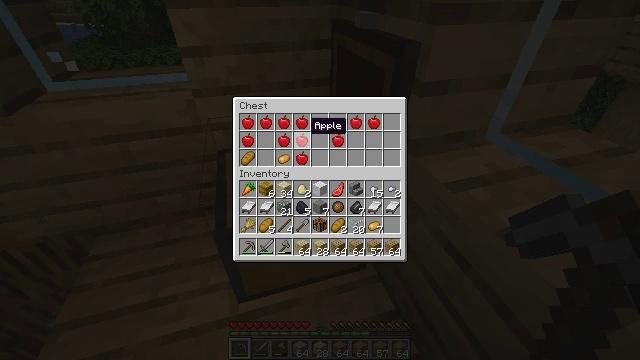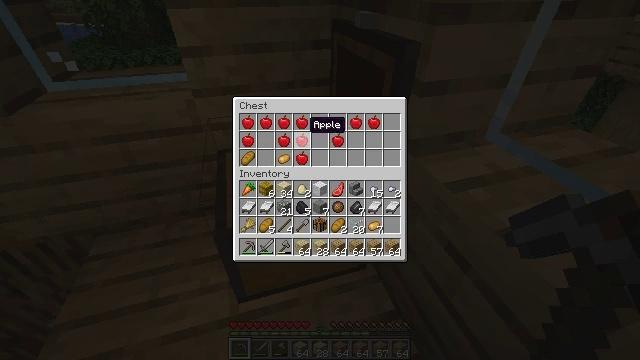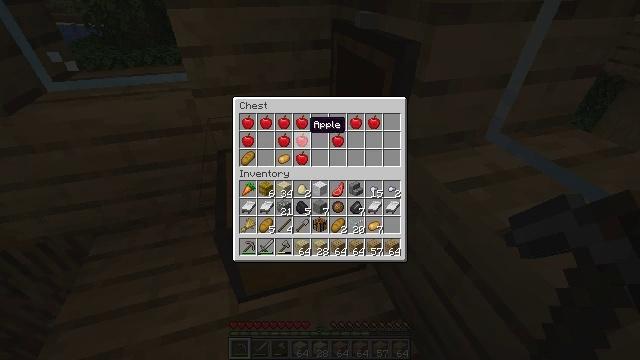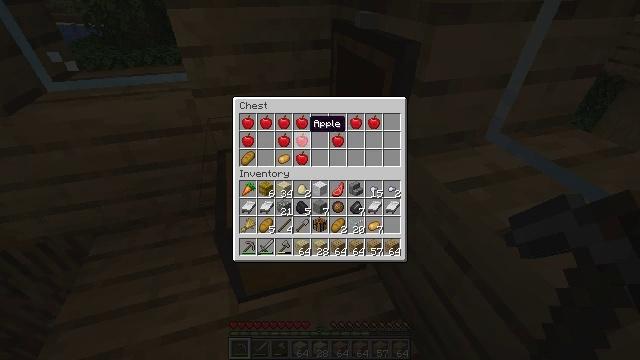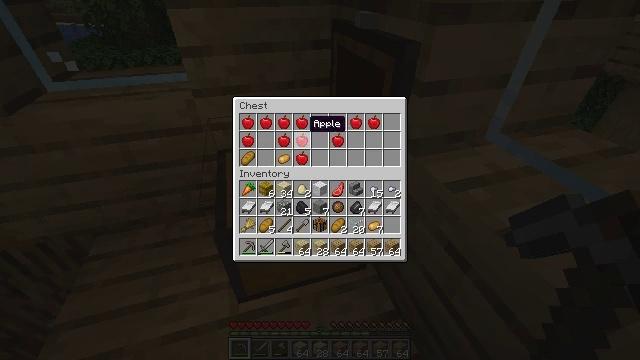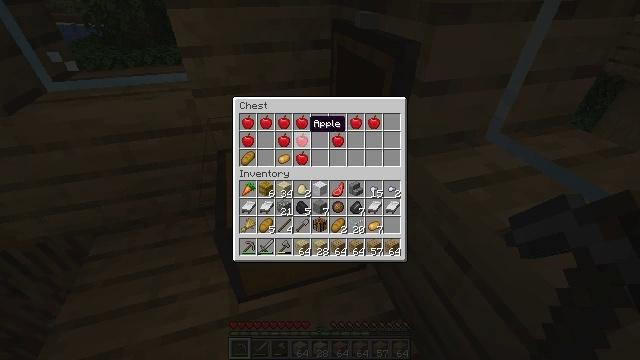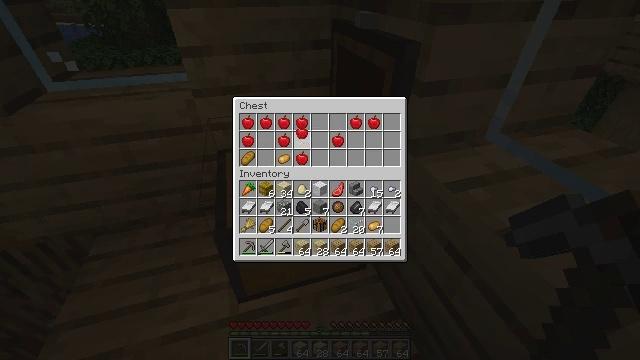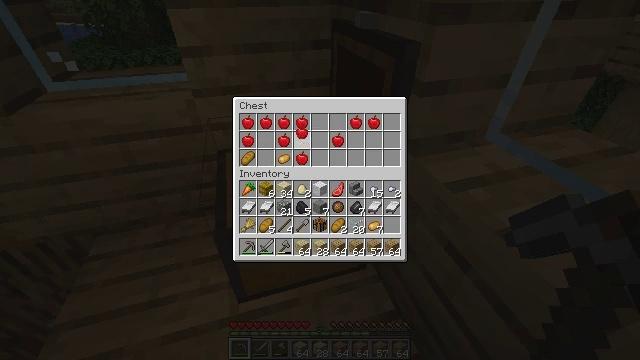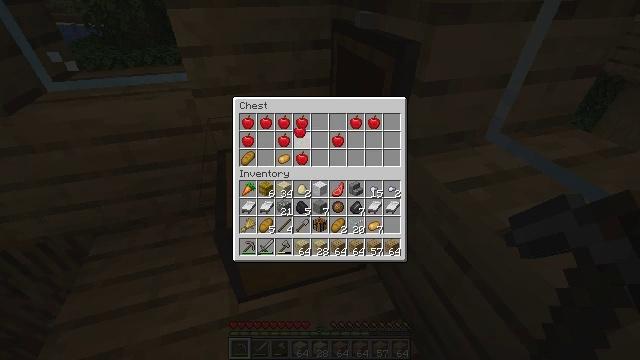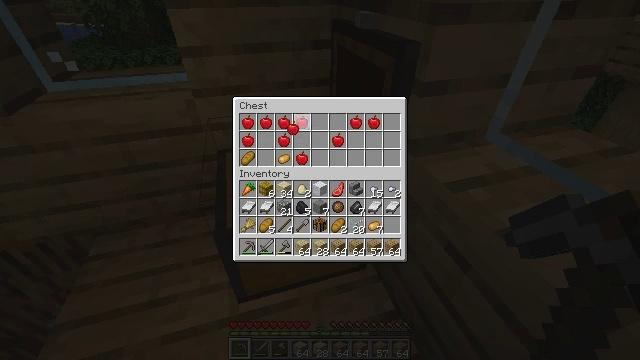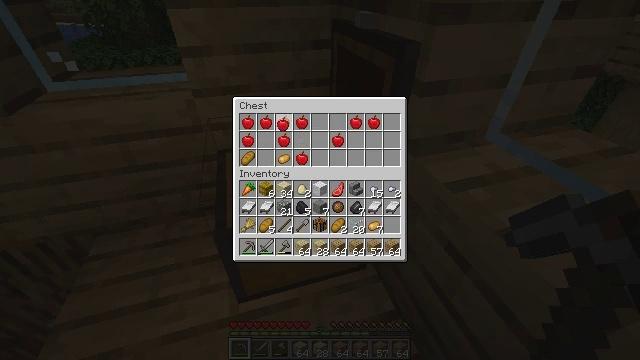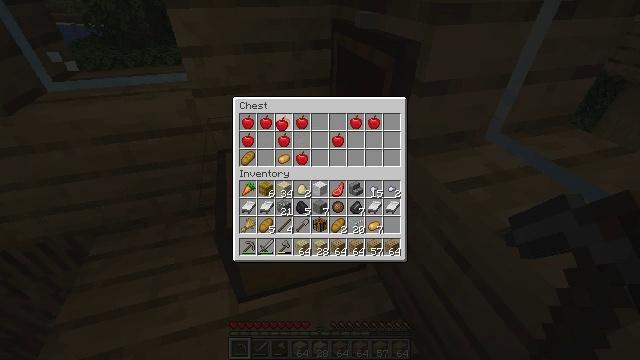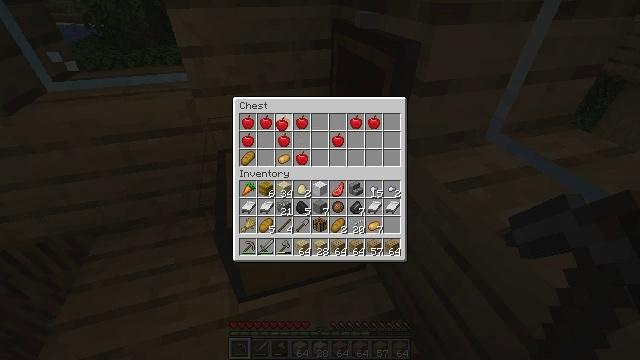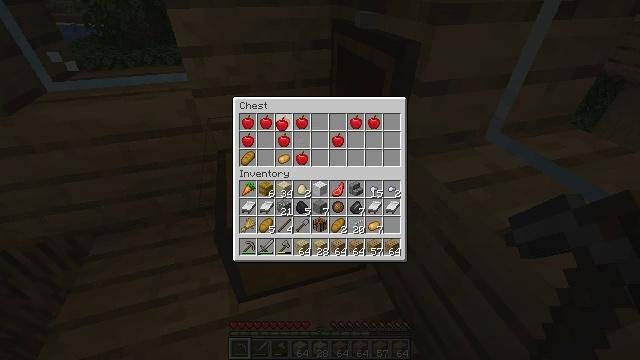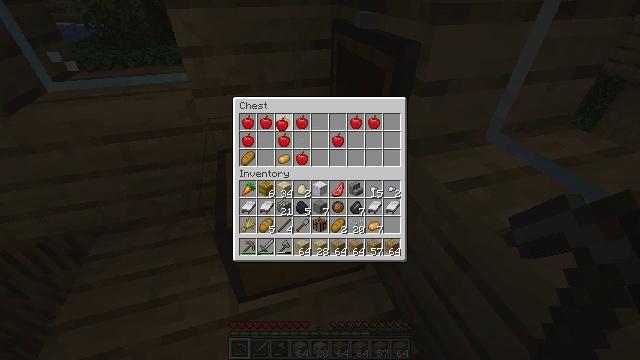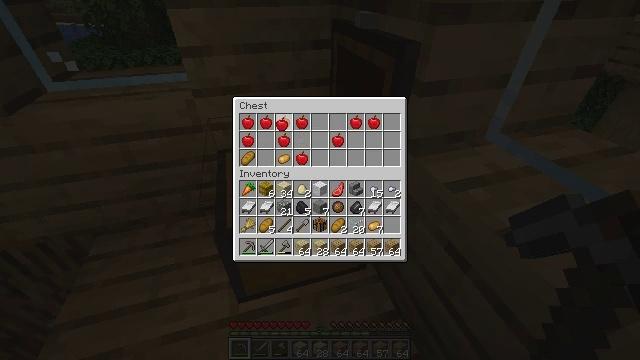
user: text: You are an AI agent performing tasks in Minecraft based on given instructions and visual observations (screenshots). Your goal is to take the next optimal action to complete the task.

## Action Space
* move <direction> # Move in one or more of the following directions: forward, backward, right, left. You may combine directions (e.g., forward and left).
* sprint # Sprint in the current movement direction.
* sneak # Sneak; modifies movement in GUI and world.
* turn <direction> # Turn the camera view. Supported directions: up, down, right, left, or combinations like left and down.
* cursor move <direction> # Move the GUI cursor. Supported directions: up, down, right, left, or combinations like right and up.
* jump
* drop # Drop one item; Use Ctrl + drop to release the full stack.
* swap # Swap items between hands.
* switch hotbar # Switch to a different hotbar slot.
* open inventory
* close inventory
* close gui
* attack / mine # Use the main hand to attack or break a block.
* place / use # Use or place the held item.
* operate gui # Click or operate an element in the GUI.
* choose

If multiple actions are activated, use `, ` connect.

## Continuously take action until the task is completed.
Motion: motion action
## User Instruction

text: Mine the white bed.
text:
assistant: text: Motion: no_op
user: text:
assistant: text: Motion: no_op
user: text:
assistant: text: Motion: no_op
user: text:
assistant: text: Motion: no_op
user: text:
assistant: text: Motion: no_op
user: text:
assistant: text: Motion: operate gui
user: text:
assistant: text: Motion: operate gui
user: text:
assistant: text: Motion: operate gui
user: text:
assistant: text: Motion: cursor move left
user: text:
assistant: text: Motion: cursor move left
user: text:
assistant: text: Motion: no_op
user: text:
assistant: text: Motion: no_op
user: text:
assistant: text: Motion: no_op
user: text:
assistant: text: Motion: no_op
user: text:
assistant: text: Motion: operate gui
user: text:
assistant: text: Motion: operate gui
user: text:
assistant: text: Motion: operate gui
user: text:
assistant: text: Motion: no_op
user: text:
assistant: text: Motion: no_op
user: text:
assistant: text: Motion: no_op
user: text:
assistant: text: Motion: no_op
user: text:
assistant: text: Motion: no_op
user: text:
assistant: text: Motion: no_op
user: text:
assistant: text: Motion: no_op
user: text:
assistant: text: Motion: no_op
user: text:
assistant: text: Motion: no_op
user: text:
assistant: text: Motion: no_op
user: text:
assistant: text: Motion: no_op
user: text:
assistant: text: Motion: no_op
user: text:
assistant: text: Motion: operate gui